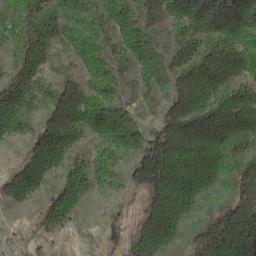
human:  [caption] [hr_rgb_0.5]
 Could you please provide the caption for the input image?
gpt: A path passes through the mountains .

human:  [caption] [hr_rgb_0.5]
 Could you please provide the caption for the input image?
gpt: The folded mountain consists of some ridges and valleys and is covered with some vegetation .

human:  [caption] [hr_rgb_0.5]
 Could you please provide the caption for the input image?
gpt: There is the mountain of uneven .

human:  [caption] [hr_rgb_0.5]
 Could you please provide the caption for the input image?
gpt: The mountain is full of green plants with lines of bare land .

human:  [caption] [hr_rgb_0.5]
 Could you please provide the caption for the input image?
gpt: There are some green forests on the mountain .